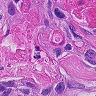
Metastatic tissue present: yes